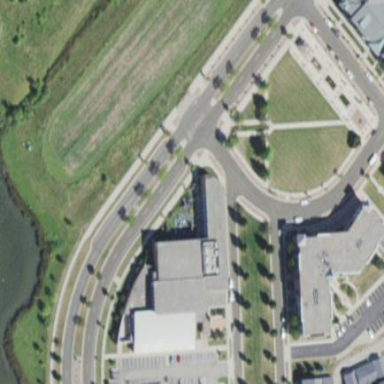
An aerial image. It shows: Sports center building.